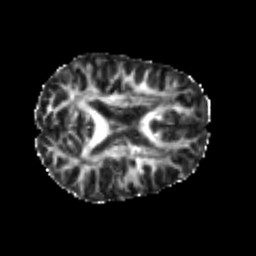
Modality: FA
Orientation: axial
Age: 22
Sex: female
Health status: healthy
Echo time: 0.074 s